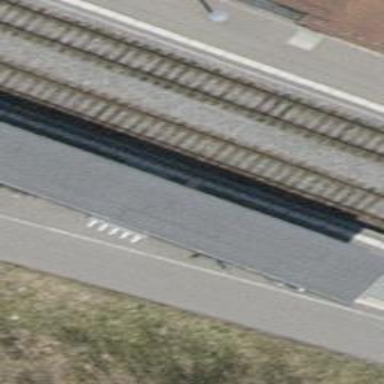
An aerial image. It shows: View of roof of building.